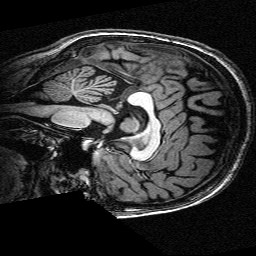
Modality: T1w
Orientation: sagittal
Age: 22
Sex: female